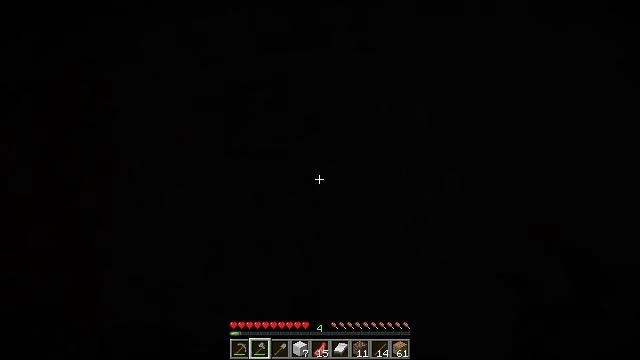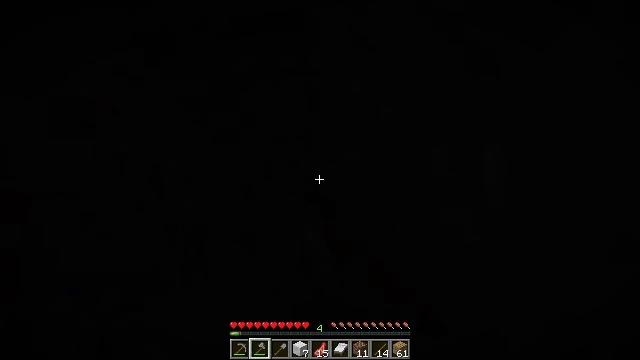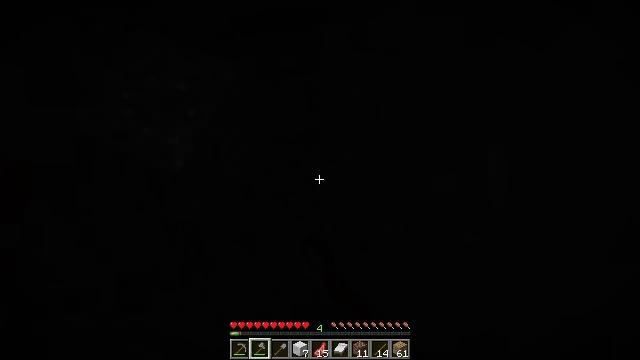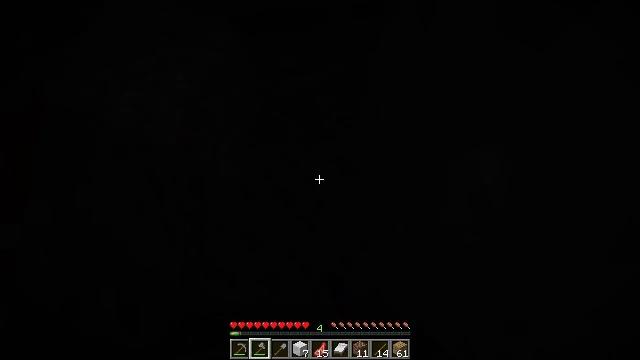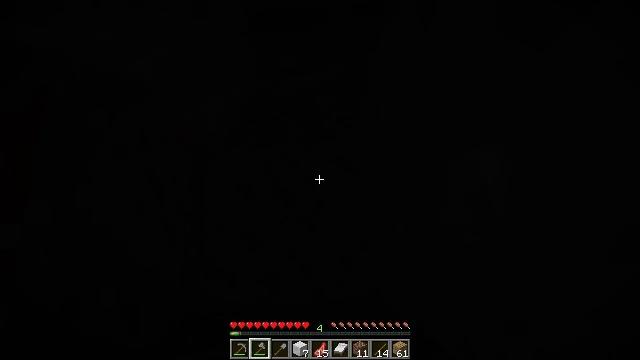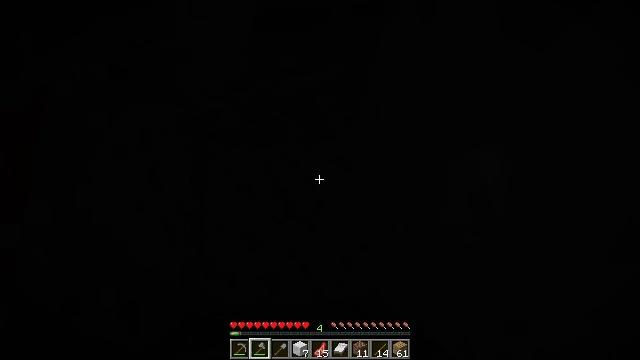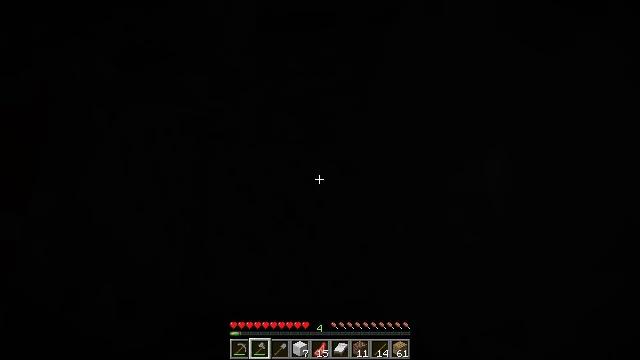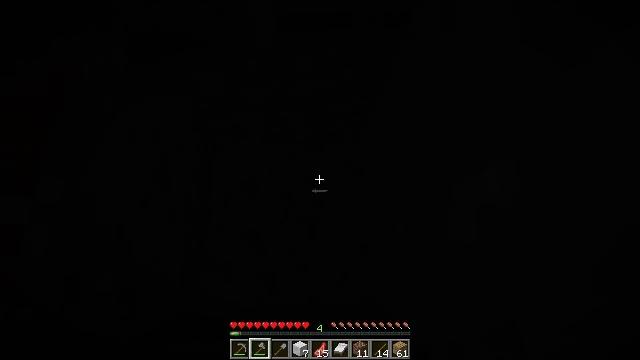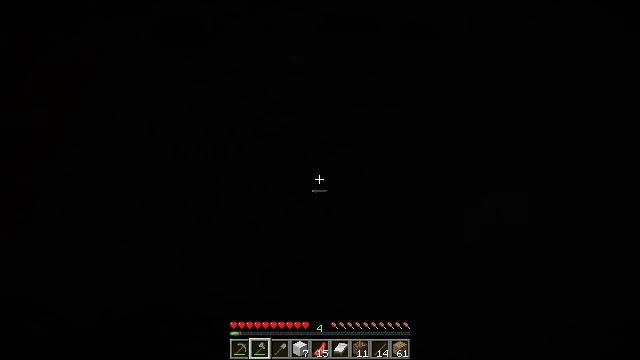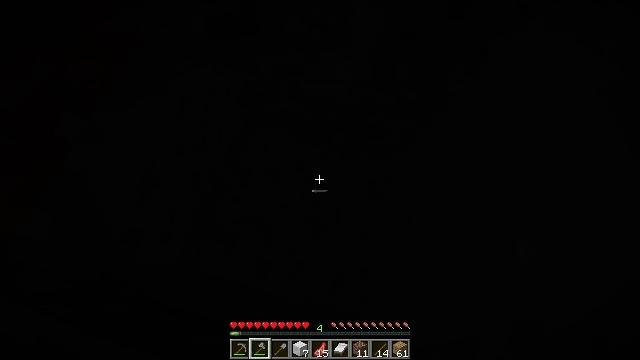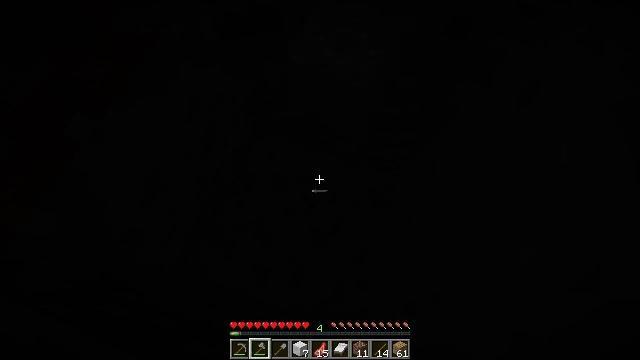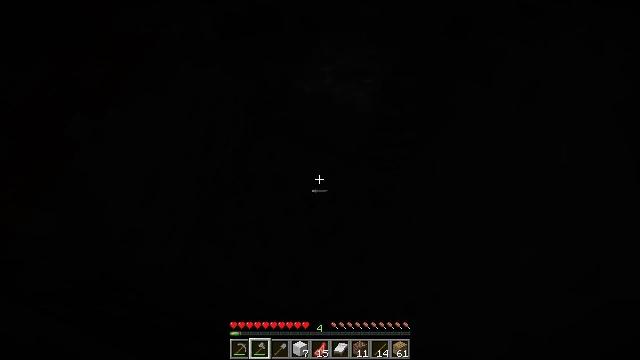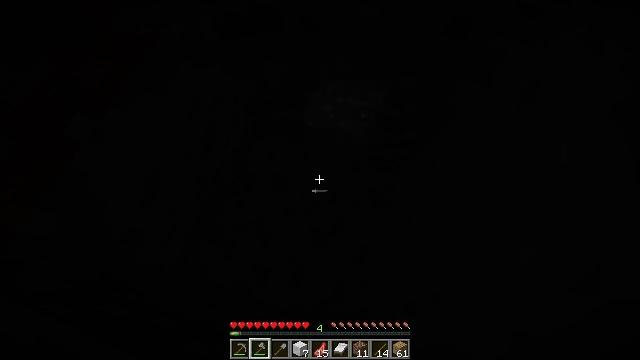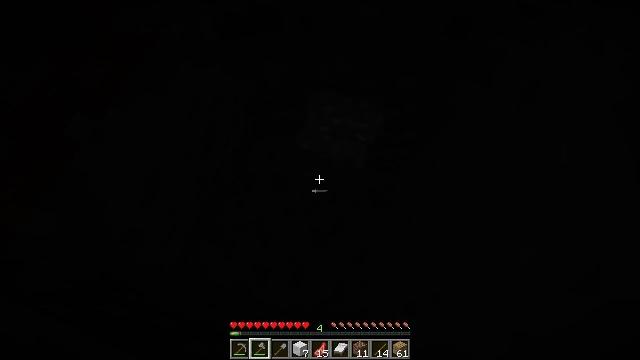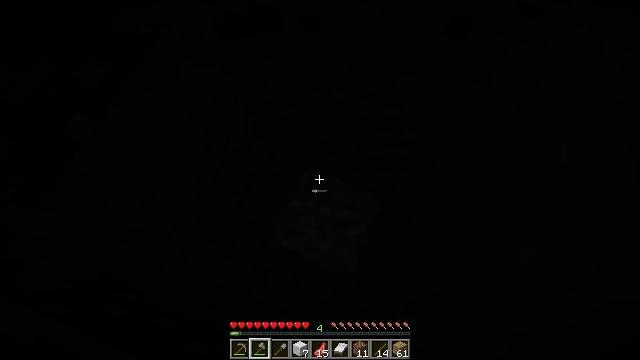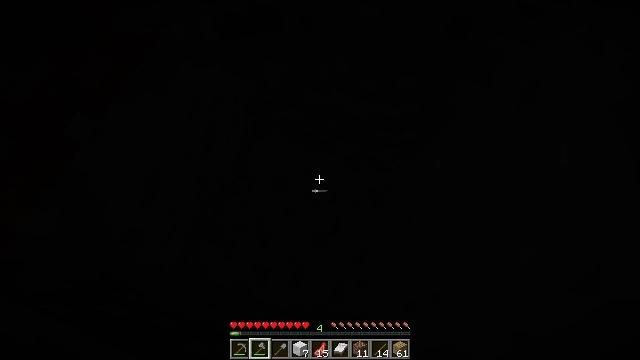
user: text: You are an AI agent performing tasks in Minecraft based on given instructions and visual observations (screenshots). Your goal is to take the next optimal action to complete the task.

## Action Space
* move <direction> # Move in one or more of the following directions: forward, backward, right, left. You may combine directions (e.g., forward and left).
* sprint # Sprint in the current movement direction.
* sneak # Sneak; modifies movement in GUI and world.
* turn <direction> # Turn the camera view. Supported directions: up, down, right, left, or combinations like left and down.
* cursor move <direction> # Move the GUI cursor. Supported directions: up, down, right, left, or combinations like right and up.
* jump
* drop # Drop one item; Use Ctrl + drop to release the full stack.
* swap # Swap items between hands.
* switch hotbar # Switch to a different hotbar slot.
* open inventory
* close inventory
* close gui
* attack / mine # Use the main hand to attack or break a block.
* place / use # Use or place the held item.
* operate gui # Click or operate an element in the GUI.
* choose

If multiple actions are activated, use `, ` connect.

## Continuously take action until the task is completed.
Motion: motion action
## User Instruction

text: Collect gravel for your inventory.
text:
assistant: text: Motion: attack / mine
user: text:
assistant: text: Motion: attack / mine
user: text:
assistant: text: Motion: attack / mine
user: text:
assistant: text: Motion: attack / mine
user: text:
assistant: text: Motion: attack / mine
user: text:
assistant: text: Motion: turn left, attack / mine
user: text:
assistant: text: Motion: turn left
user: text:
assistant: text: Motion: turn left
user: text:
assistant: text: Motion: turn left
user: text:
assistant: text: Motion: turn left and up
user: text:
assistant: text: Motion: no_op
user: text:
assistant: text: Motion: no_op
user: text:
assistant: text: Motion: no_op
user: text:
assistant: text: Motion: no_op
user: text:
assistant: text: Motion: no_op
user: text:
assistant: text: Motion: no_op
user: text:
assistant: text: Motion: no_op
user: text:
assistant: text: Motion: turn left
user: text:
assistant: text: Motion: turn left
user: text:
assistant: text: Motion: turn left
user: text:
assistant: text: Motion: turn left and down
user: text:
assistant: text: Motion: no_op
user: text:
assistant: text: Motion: turn down
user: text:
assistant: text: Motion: turn down
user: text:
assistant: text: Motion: turn left and down
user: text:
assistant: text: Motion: turn left and down
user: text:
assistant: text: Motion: turn left and up
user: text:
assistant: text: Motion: turn left and up
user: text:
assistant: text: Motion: turn left and up
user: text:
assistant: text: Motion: turn left and up